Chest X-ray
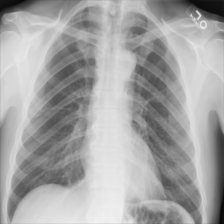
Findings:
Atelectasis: negative
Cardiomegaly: negative
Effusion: negative
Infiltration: negative
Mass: negative
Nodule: negative
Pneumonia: negative
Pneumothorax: negative
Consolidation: negative
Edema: negative
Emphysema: negative
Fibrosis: negative
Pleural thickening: negative
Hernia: negative